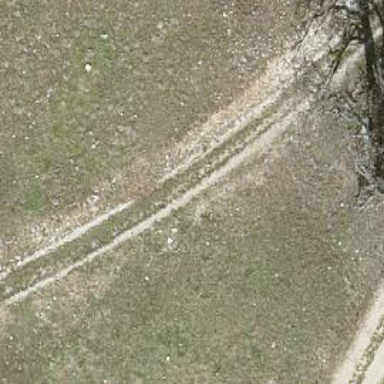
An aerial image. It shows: Grassy track.